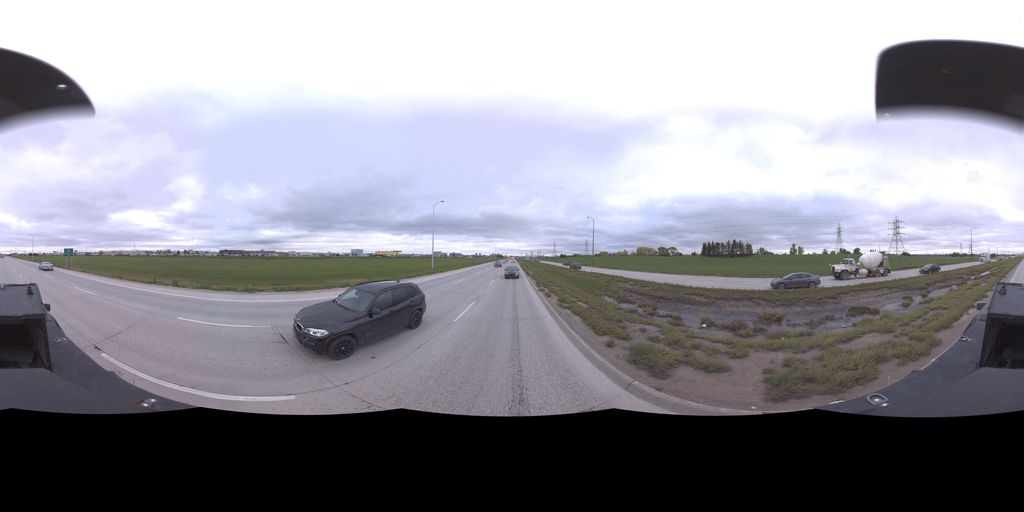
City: winnipeg